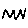
Label: zigzag